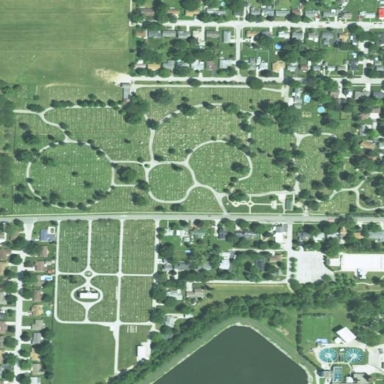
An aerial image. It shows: Cemetery.